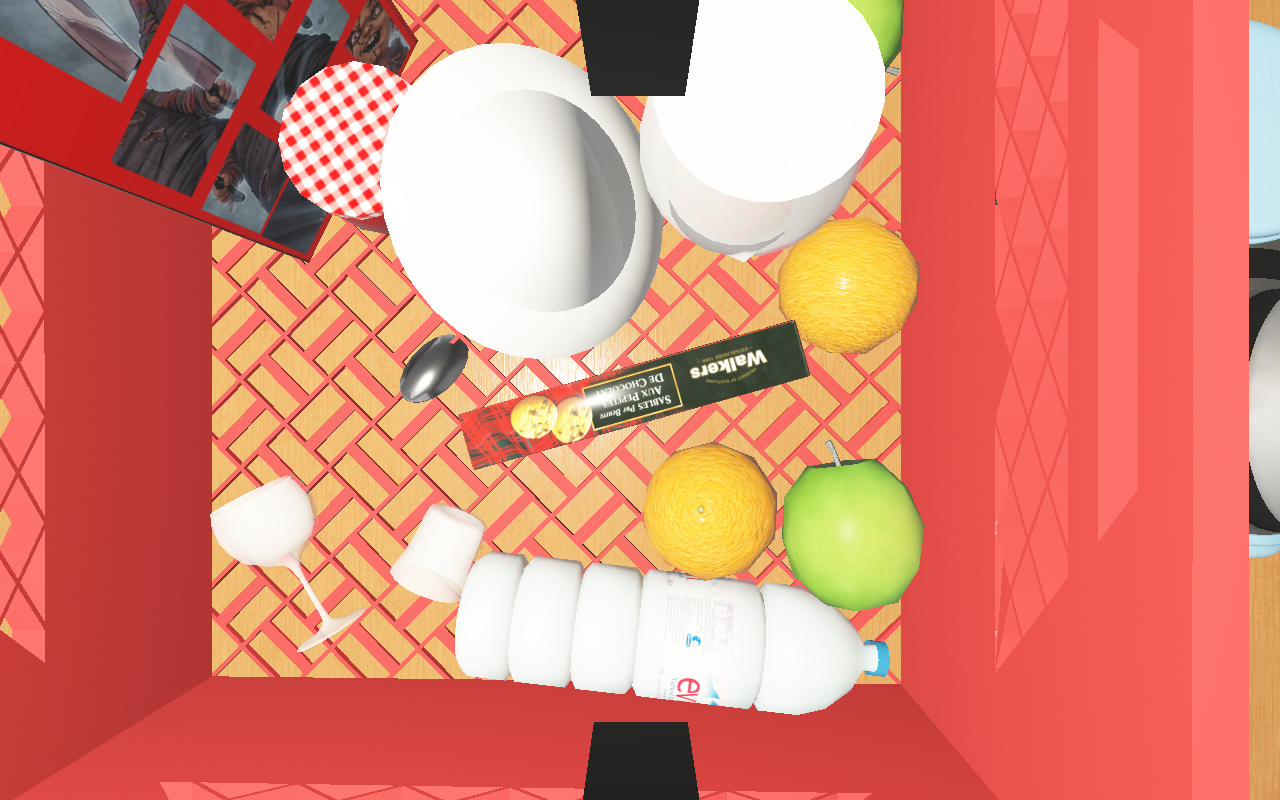
Objects in the scene:
apple
orange
orange
glass
cereal box
cereal box
biscuit box